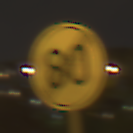
Verkehrszeichen: EndeGeschwindigkeit80
Umgebung: Outdoor, Urban
Tageszeit: Night
Wetter: PartlyCloudy
Licht: Artificial
Jahreszeit: NotSpecified
Kontrast: HighContrast